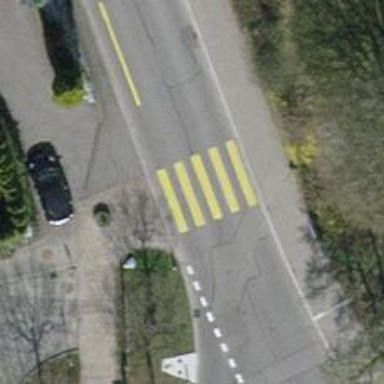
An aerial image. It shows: Uncontrolled road crossing.